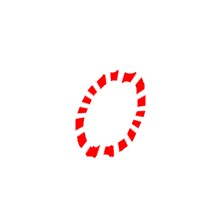
Shape: circle